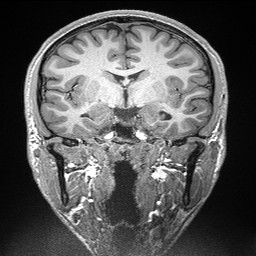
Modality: T1w
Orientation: sagittal
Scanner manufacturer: siemens
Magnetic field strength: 3 T
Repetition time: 2.3 s
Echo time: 0.00298 s